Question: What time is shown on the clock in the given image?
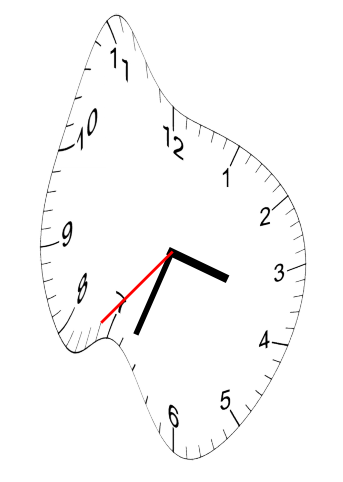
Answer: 03:33:37